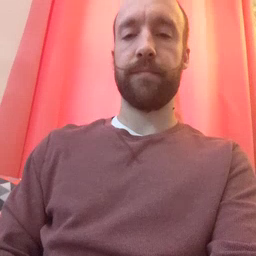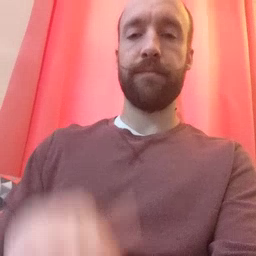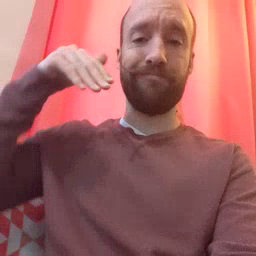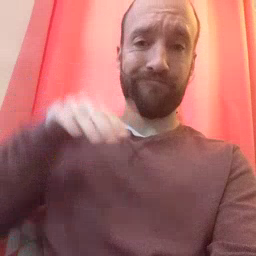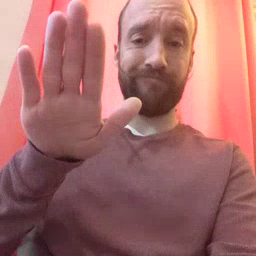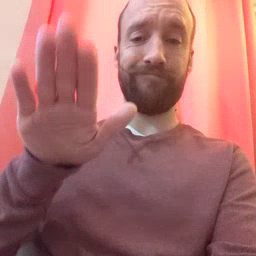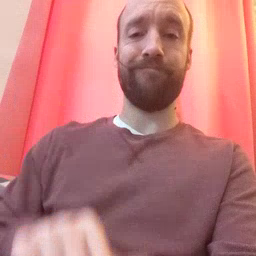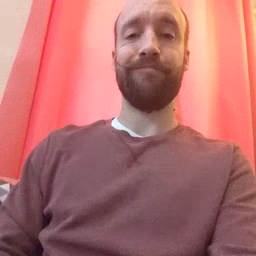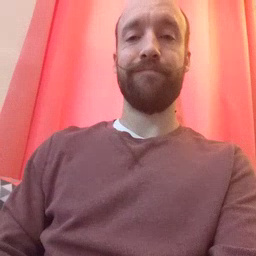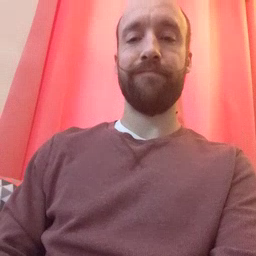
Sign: into